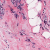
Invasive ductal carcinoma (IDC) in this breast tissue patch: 1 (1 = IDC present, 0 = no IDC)